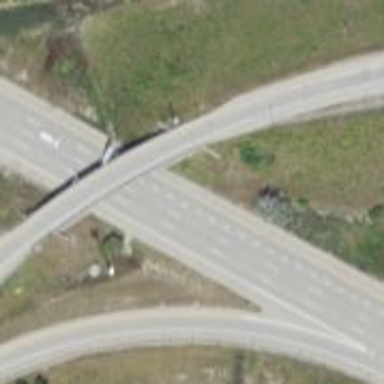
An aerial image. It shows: Bridge.